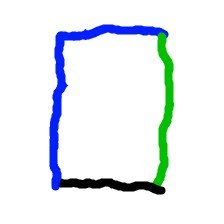
Shape: rectangle